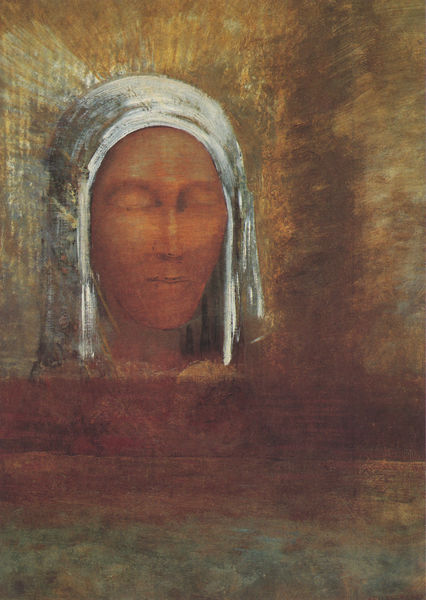
Titel: Virgin of the Dawn
Künstler: Odilon Redon
Institution: Privatbesitz
Schlagwörter: blau, dunkel, gemälde, himmel, kopf, meer, schatten, schlaf, wasser, weiß, gelb, grün, landschaft, mädchen, ocker, see, braun, frau, grau, hell, jahrhundertwende, licht, mund, nase, orange, schwarz, skizze, stirn, rot, tuch, beige, haube, symbolismus, wand, augen, gesicht, mensch, sockel, tod, trauer, bildnis, hals, portrait, porträt, spiegel, öl, sonne, gold, augenbrauen, kinn, lippen, traurig, ruhig, wangen, studie, trocken, angst, kopftuch, brauen, büste, glanz, balken, geschlossen, leuchten, blind, maske, kreuz, strahlen, geheimnis, traum, strahl, quer, geschlossene augen, senkrecht, schein, heiligenschein, erleuchtet, diffus, verwischt, nimbus, versonnen, rötlich, waagerecht, heilige, erleuchtung, heilig, maria, madonna, goldgrund, ikone, symbolistisch, skize, straheln, meditation, redon, odilon redon, schwar', medium, verinnerlicht, braaun, mari<a, gesicht nase